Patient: sex F, age 57
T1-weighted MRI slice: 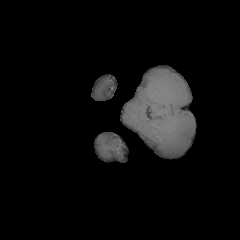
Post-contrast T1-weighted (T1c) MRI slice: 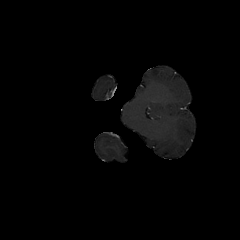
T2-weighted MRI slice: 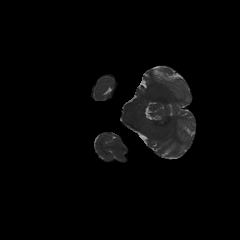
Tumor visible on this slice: no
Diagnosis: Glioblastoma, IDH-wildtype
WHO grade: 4